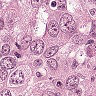
Metastatic tissue present: yes